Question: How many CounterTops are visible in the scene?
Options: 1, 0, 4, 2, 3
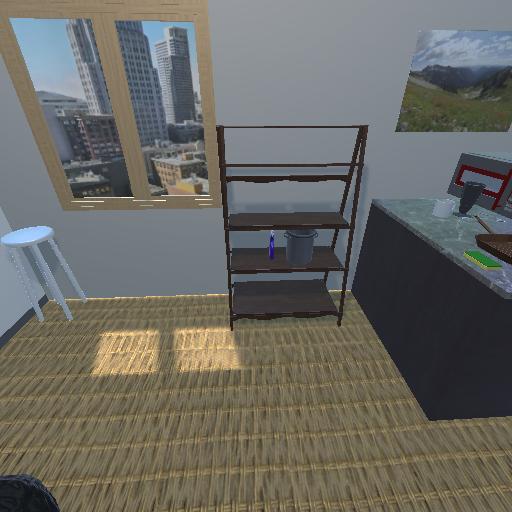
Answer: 1